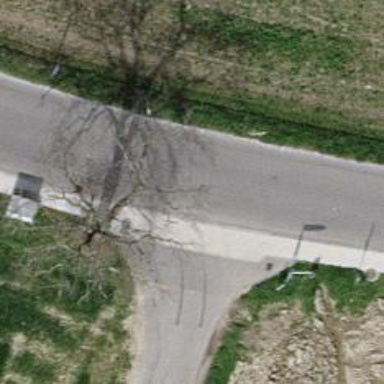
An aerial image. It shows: Crossing on the road.